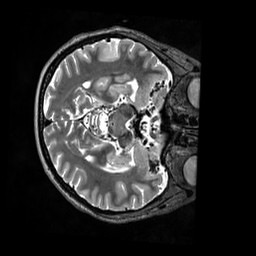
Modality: T2w
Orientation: axial
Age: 50
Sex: female
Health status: ill
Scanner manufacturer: siemens
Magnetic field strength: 3 T
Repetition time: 3.2 s
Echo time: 0.564 s